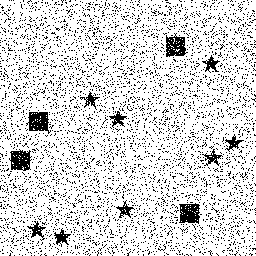
Squares: 4
Triangles: 0
Stars: 8
Total shapes: 12